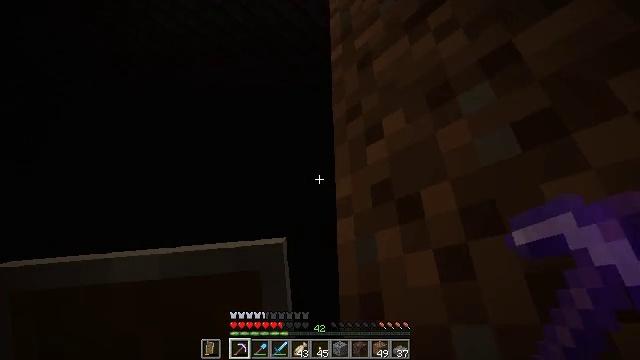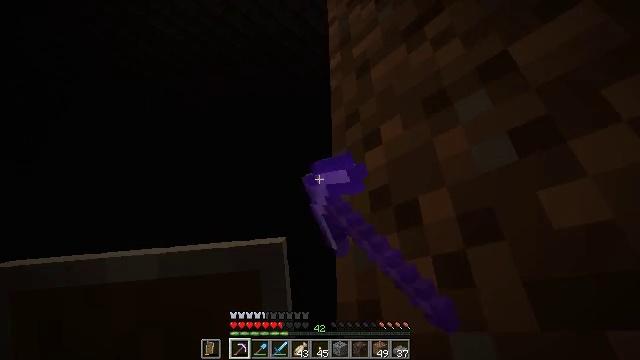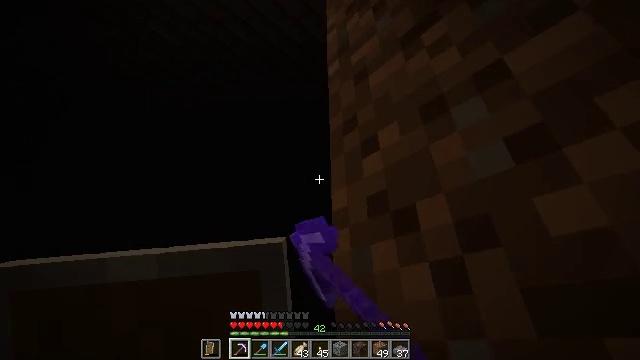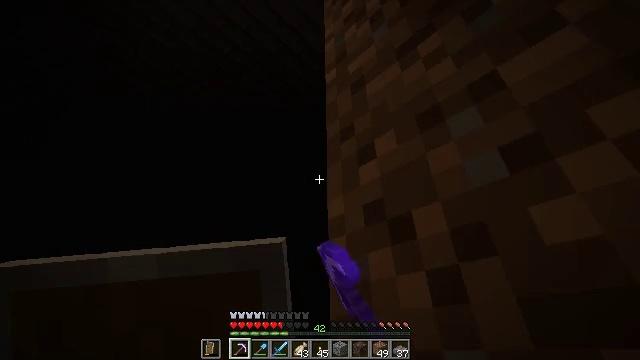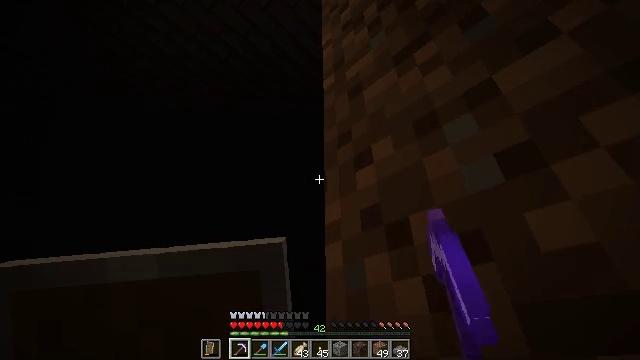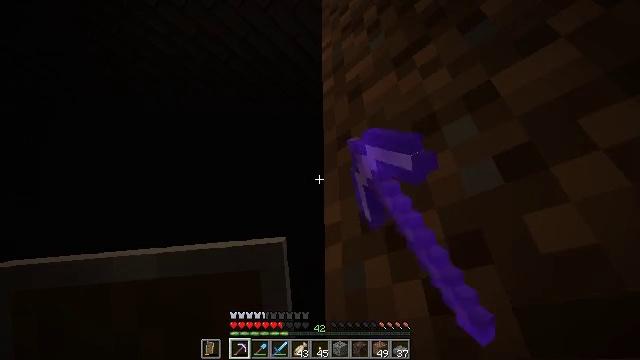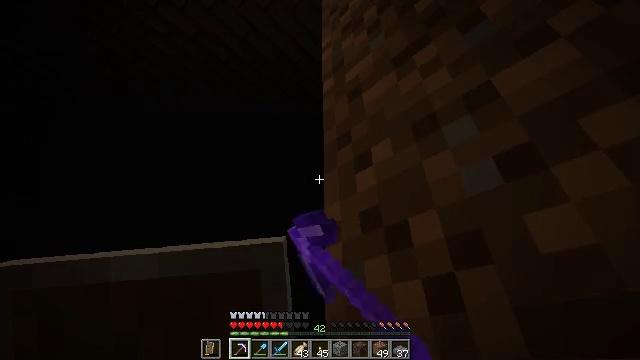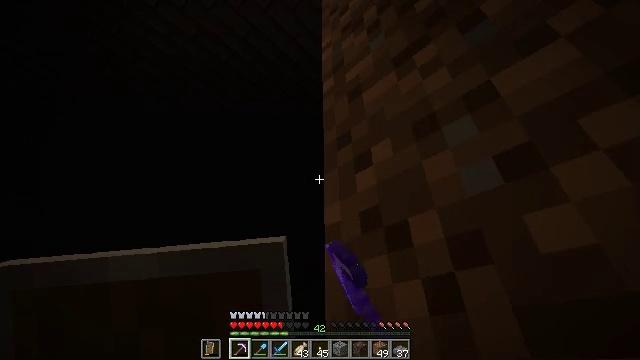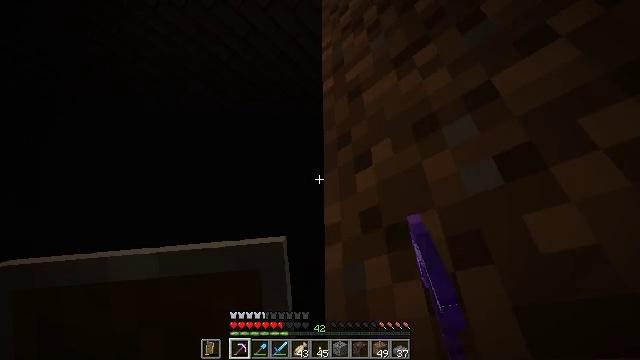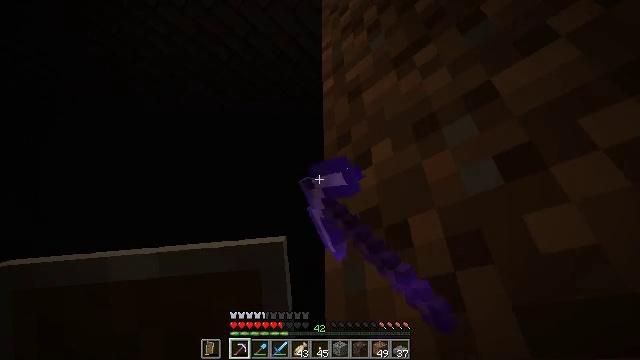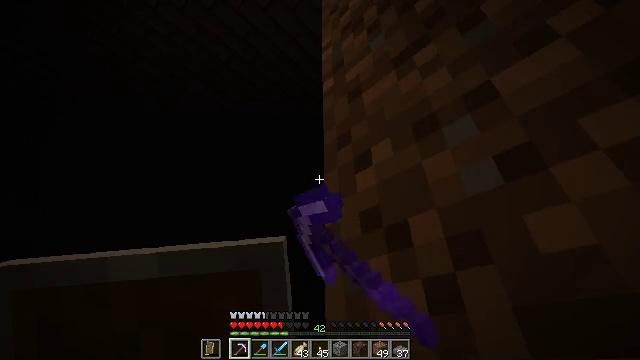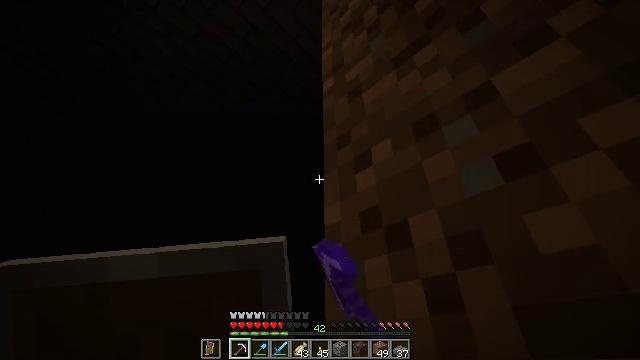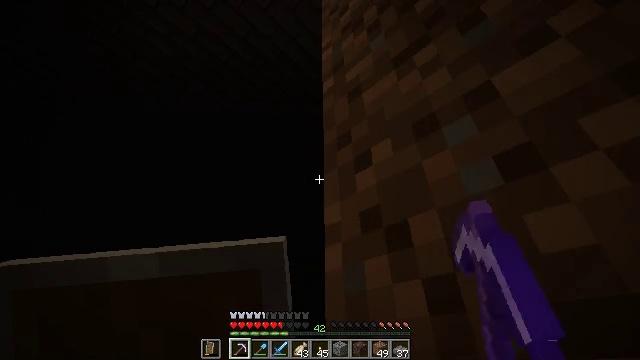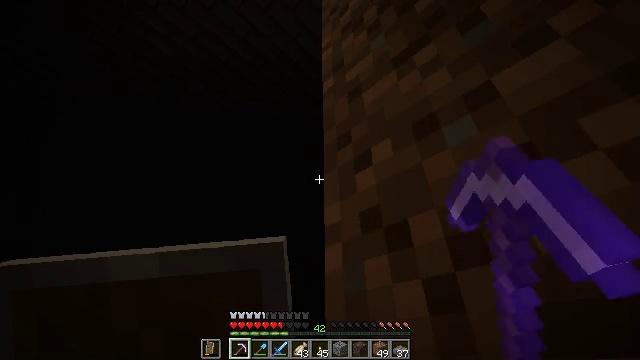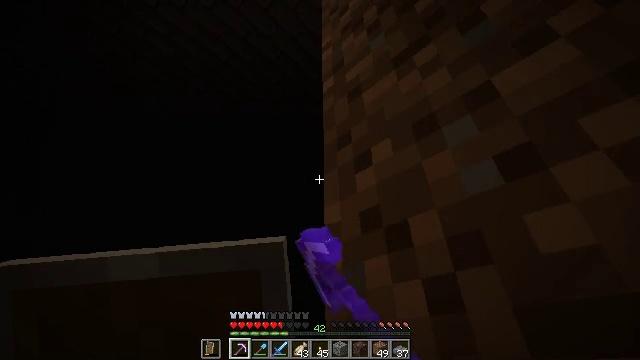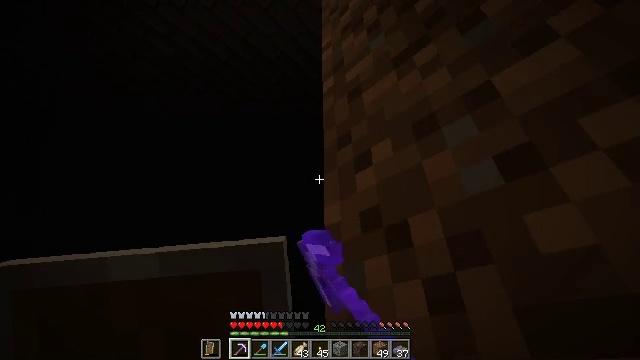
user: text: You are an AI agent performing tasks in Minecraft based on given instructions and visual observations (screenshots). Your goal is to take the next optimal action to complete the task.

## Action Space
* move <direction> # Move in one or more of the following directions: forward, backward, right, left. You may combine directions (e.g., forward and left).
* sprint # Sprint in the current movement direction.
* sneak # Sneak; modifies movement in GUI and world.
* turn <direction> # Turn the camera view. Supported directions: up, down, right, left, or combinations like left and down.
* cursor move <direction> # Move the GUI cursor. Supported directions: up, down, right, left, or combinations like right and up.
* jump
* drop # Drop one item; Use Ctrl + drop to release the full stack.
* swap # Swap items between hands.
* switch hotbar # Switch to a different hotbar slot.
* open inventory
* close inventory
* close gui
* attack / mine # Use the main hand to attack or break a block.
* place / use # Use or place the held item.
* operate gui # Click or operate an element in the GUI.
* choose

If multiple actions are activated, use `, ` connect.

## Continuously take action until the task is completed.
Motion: motion action
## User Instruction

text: Break the black stained glass pane to collect it.
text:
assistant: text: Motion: turn up, attack / mine
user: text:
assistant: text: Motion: turn up, attack / mine
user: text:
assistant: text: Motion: turn up, attack / mine
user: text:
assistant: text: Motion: turn up, attack / mine
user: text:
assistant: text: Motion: attack / mine
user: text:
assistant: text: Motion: attack / mine
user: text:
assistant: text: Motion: attack / mine
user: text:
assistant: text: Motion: attack / mine
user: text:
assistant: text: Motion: attack / mine
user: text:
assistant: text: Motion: attack / mine
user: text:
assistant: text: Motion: attack / mine
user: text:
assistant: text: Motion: attack / mine
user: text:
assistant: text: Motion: attack / mine
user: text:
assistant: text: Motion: attack / mine
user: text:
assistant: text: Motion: attack / mine
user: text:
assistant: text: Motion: attack / mine
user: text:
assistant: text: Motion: attack / mine
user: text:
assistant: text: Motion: attack / mine
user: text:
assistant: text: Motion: attack / mine
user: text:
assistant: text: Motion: turn up, attack / mine
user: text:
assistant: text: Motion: turn up, attack / mine
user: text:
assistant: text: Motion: turn up, attack / mine
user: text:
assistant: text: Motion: turn up, attack / mine
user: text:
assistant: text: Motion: turn up, attack / mine
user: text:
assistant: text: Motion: turn up, attack / mine
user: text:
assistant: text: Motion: turn up, attack / mine
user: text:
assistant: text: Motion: turn up, attack / mine
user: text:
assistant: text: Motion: turn up, attack / mine
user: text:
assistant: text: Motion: attack / mine
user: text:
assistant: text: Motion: turn down, attack / mine